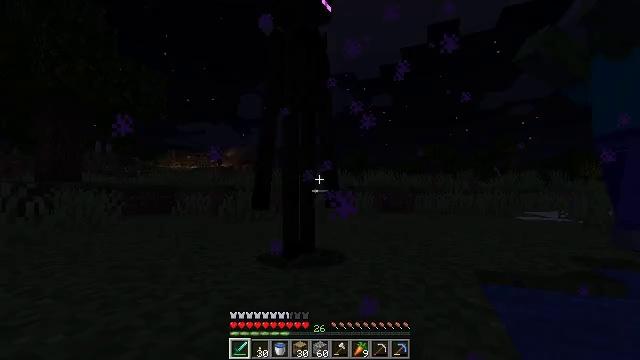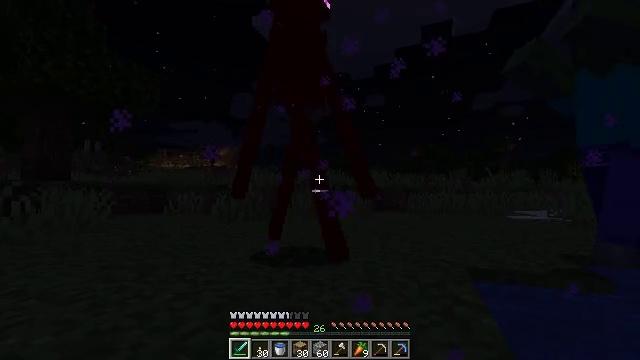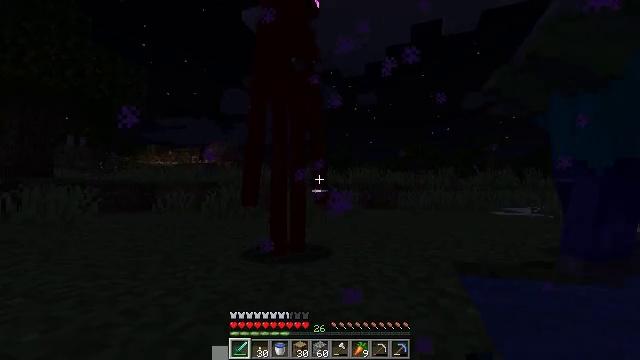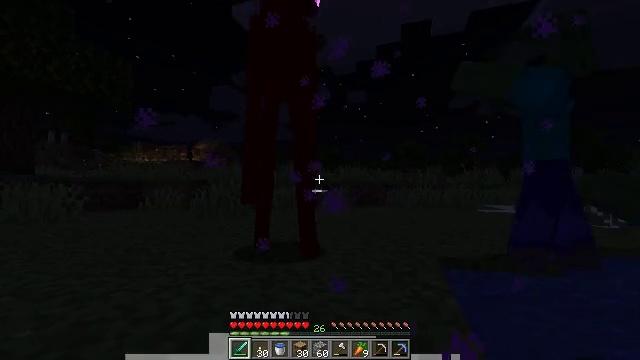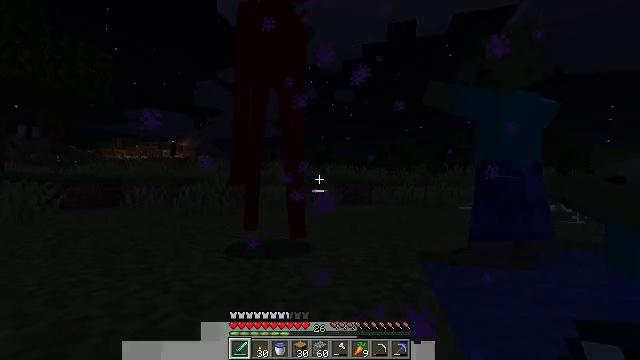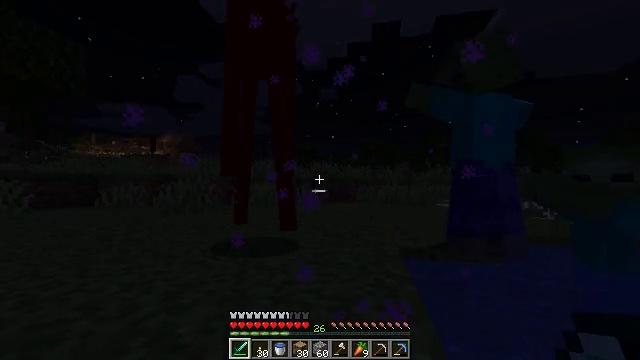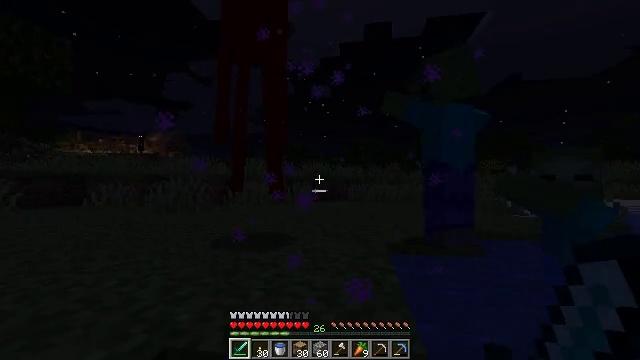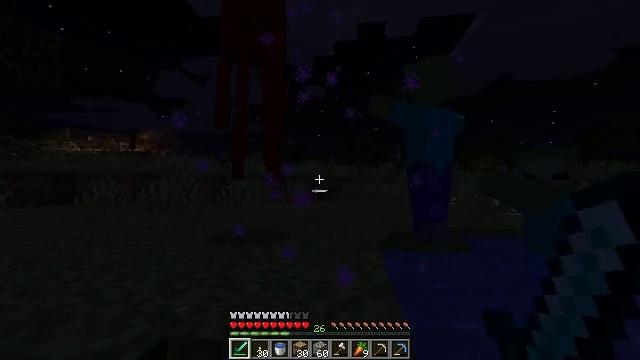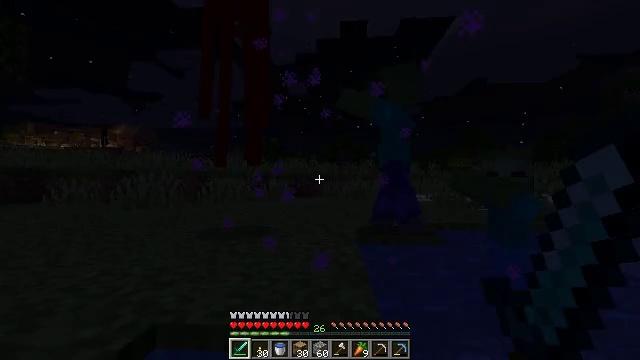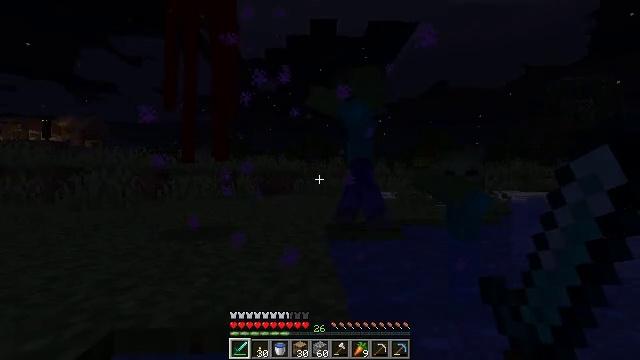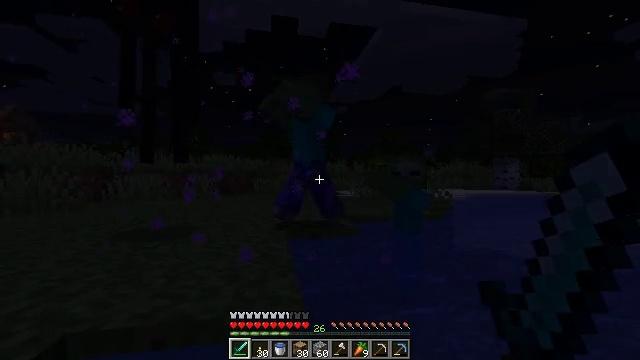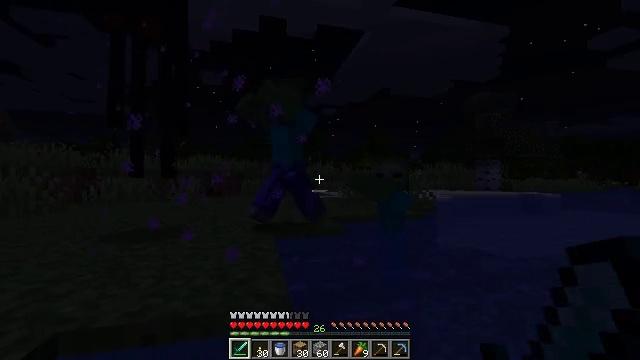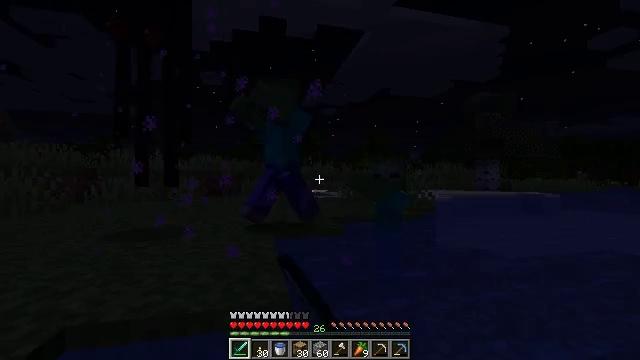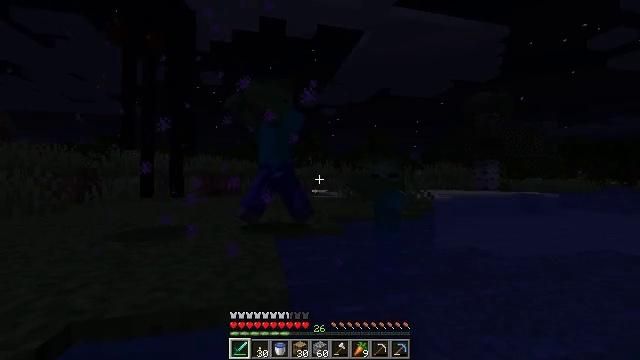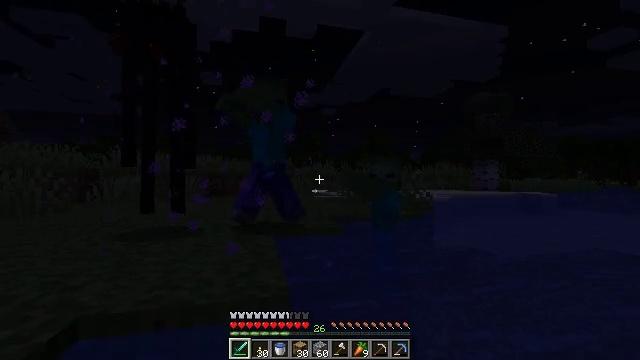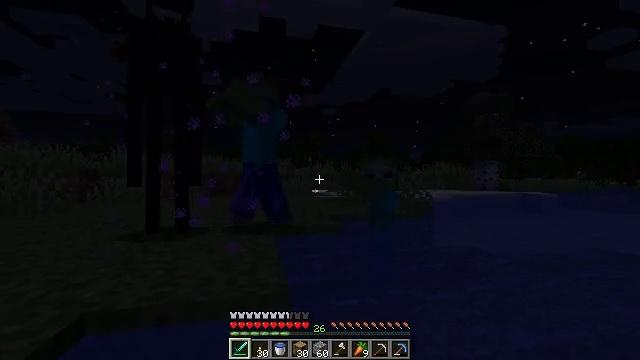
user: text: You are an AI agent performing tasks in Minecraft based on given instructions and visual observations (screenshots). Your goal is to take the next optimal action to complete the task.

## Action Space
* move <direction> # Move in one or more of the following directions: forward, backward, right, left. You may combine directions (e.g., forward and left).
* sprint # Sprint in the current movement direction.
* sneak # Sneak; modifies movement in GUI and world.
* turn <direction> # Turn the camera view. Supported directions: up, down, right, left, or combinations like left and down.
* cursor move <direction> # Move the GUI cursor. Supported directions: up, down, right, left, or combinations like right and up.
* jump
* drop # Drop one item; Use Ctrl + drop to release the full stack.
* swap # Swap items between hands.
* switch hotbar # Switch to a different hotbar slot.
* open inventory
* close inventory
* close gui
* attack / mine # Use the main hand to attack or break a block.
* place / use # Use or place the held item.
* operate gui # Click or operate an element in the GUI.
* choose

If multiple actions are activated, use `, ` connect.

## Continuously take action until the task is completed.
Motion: motion action
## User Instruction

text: Hunt the enderman.
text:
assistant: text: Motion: move back, turn right
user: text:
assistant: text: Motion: move back, turn right
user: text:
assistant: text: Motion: move back, turn right
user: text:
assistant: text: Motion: move back, turn right
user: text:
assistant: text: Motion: move back, turn right
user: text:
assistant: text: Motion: move back, turn right
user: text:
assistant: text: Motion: move back, turn right
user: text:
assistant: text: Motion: move back, turn right
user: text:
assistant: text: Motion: move back, turn right
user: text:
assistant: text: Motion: move back, turn right
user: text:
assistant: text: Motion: turn right, attack / mine
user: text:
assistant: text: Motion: attack / mine
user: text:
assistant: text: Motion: attack / mine
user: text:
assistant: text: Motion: attack / mine
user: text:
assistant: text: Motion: no_op
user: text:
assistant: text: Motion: no_op
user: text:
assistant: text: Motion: no_op
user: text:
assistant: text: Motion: no_op
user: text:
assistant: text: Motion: no_op
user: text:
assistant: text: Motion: turn left
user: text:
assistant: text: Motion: turn left
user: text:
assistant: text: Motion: turn left and up
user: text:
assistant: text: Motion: turn left and up
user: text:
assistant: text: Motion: turn left, attack / mine
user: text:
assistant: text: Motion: move forward, attack / mine
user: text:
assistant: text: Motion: move forward, turn right and down, attack / mine
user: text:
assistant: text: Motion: move forward, turn right and down
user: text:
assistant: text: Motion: move forward, turn right and down
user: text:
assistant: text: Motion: no_op